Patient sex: M
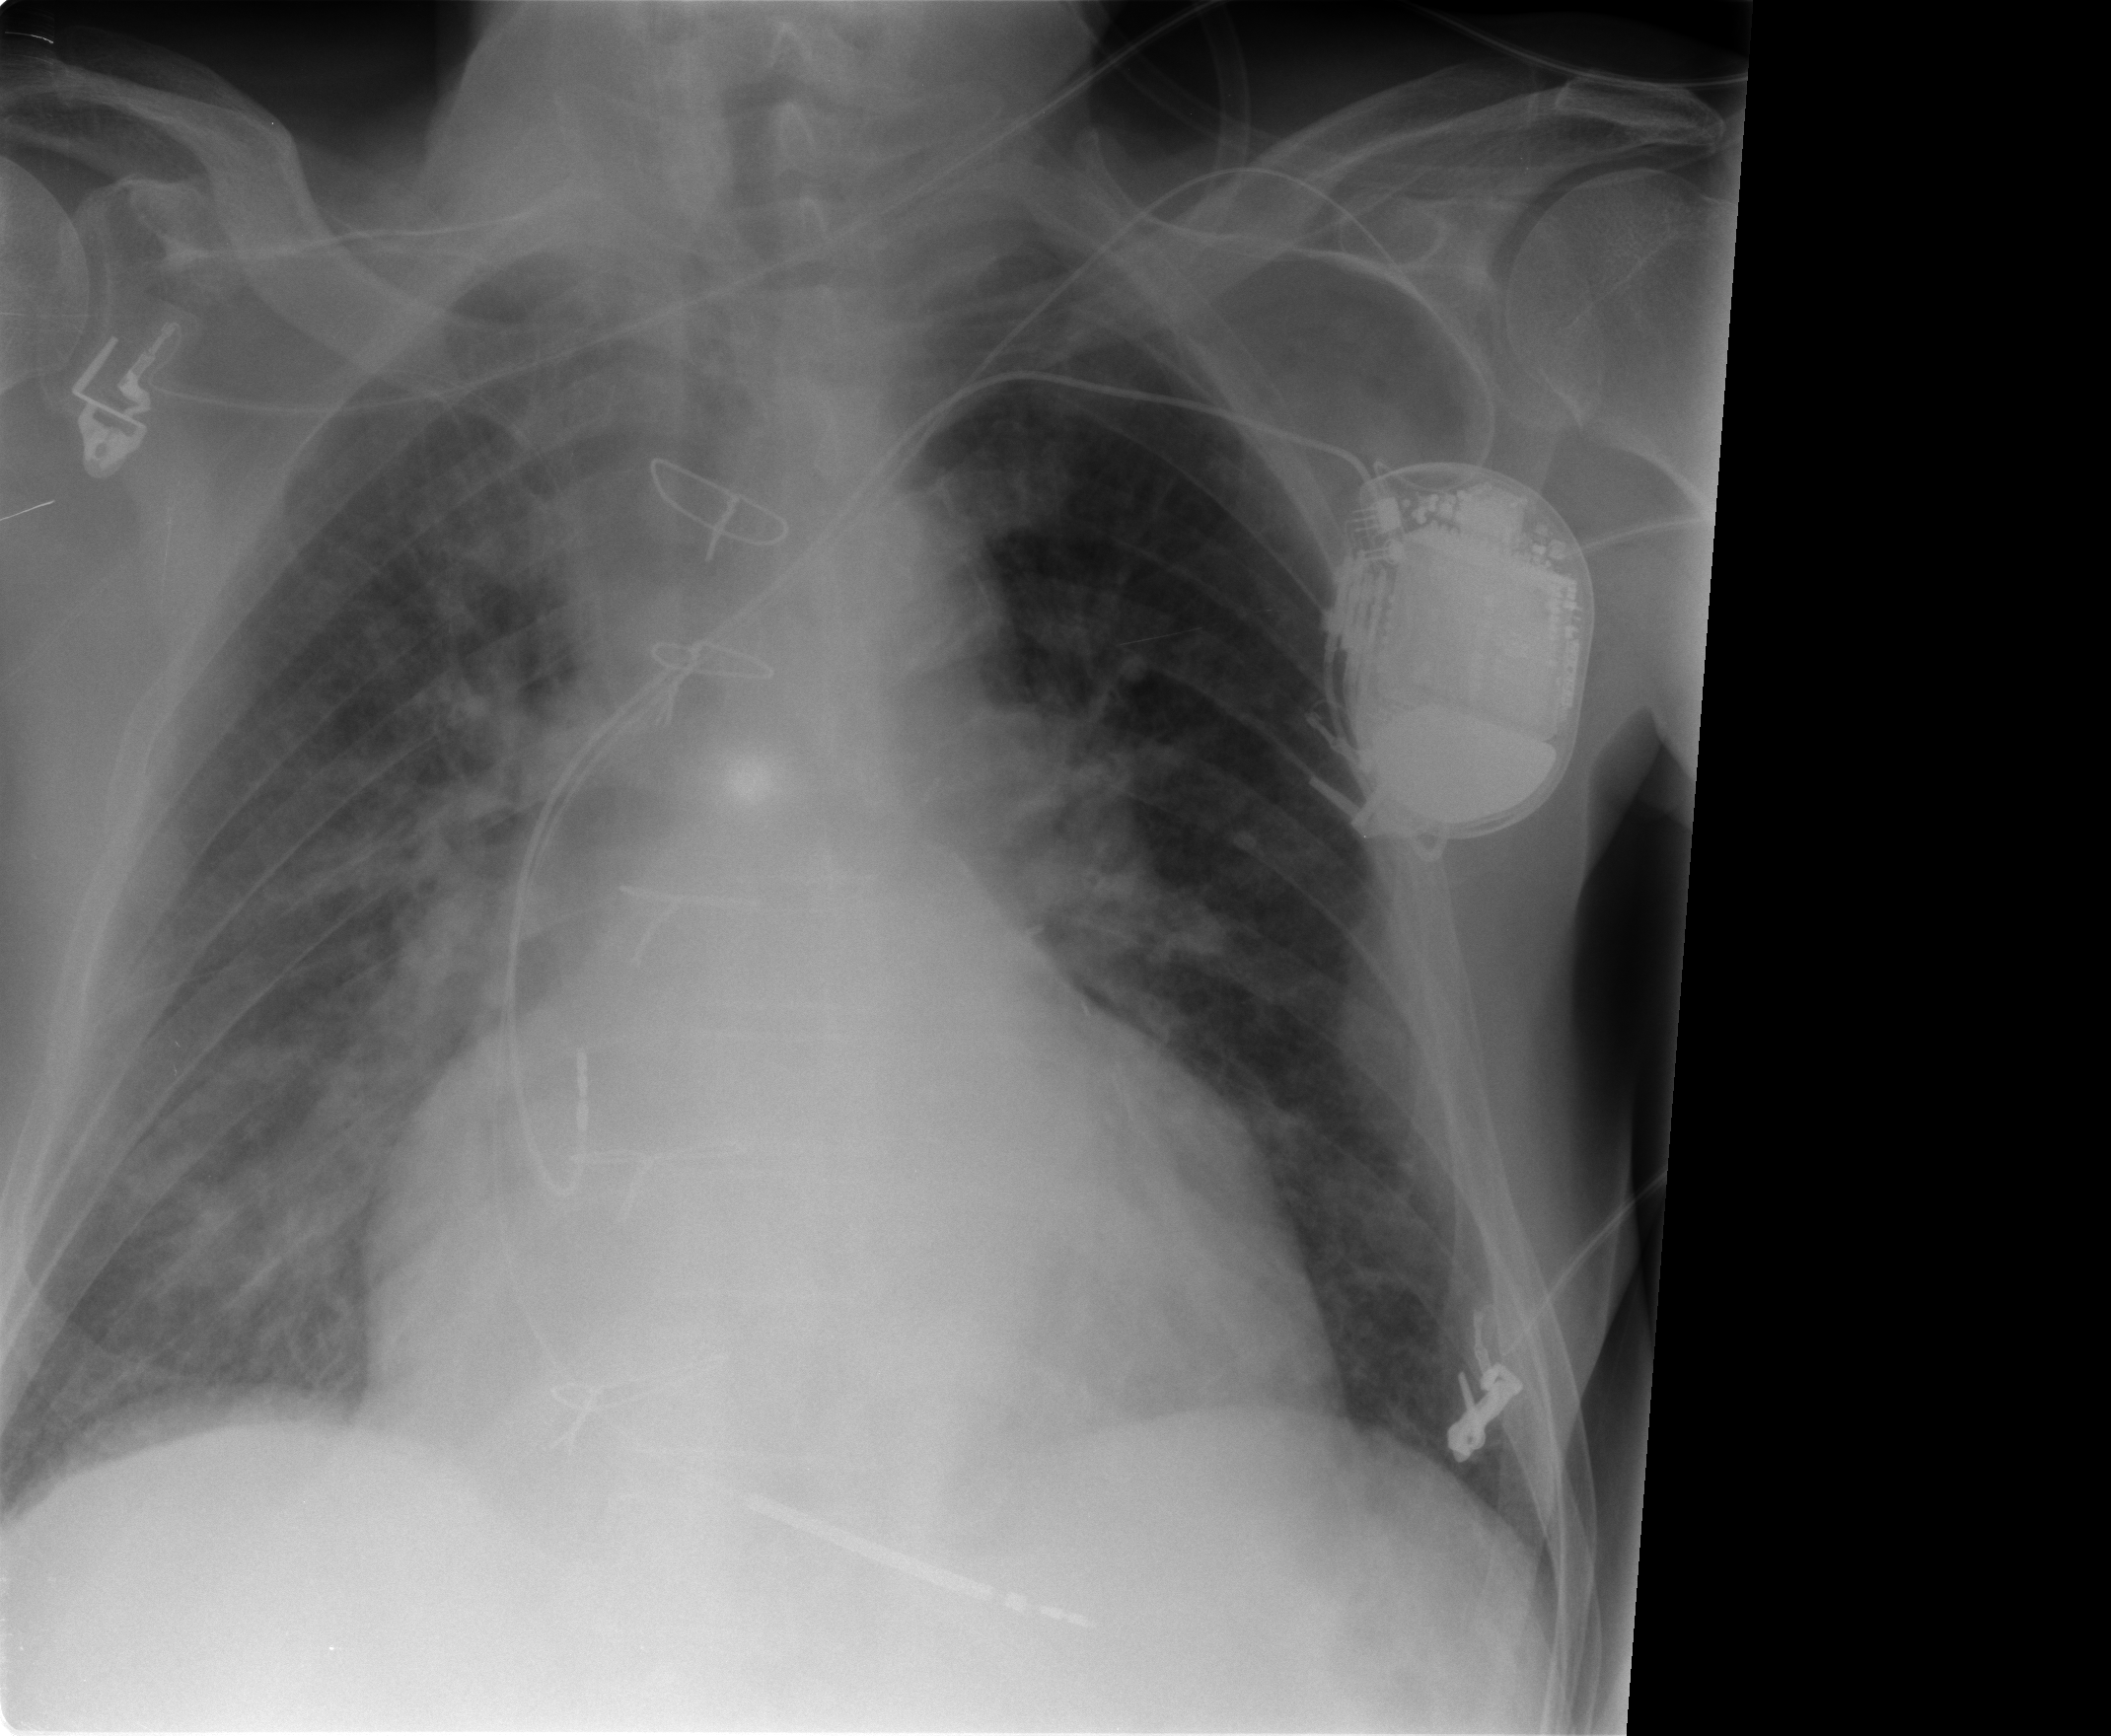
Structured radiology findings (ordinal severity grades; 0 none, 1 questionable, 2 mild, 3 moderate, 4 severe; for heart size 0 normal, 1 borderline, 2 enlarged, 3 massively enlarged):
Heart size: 2
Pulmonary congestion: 2
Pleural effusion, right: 0
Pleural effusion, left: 0
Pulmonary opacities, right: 3
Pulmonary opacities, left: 0
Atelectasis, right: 0
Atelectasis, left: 0